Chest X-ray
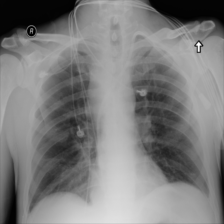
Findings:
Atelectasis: negative
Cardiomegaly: negative
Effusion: negative
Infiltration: negative
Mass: positive
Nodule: negative
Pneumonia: negative
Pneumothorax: negative
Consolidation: negative
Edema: negative
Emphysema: negative
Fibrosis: negative
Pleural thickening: negative
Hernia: negative